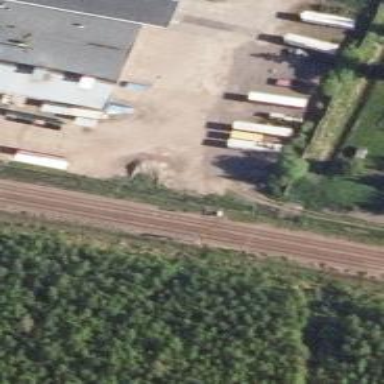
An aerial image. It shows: Railway signal.